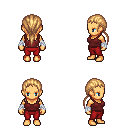
a pixel art fantasy rpg character, female body template, human, tanned skin, maroon pirate shirt, red pants, light blonde ponytail hairstyle, white cloth bandages, four views (front, back, left, right), 2x2 character sprite sheet, small pixel art, hard edges, no anti-aliasing